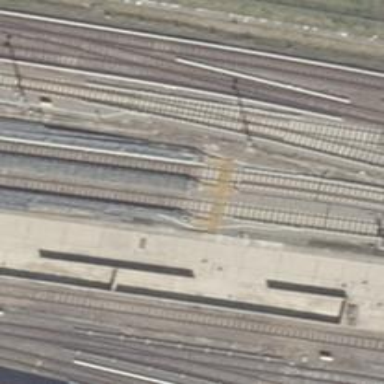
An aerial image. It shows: Yard area with electrified rail tracks.